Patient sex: M
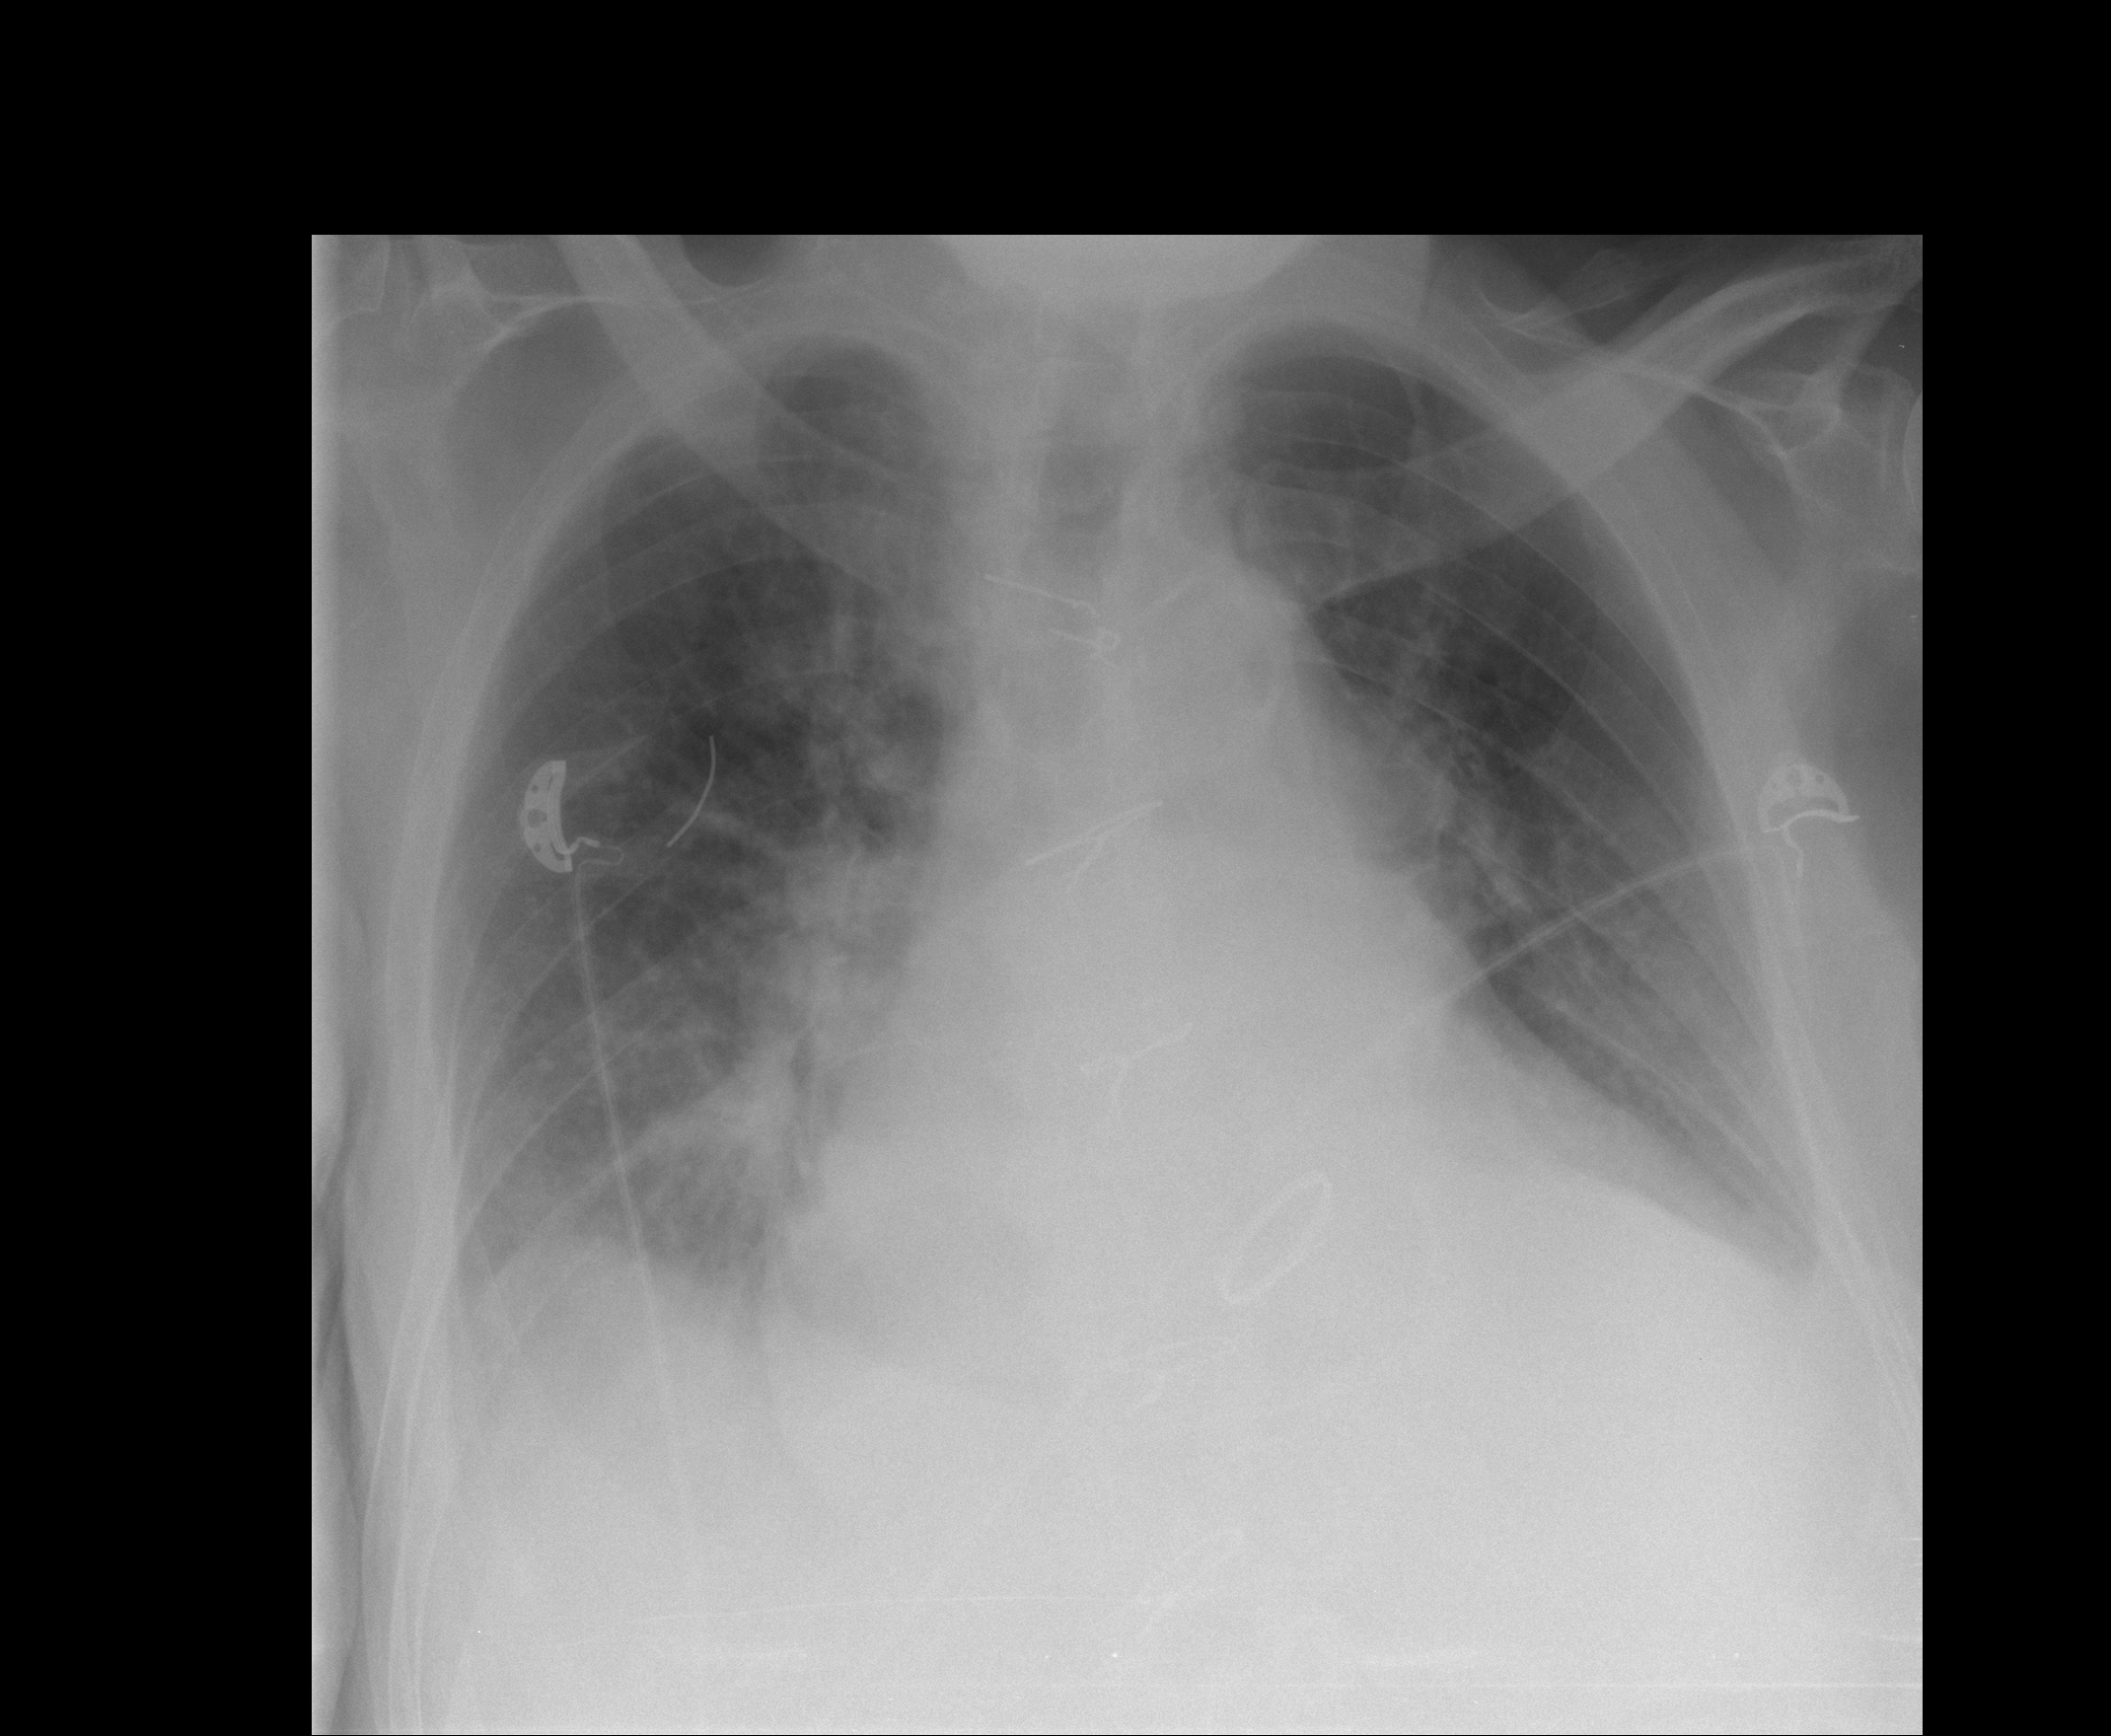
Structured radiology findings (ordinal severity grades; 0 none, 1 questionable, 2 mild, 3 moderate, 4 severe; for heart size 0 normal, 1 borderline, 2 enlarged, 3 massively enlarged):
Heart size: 3
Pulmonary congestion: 3
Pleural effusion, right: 2
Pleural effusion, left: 2
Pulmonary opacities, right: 0
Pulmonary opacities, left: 0
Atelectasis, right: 0
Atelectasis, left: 0